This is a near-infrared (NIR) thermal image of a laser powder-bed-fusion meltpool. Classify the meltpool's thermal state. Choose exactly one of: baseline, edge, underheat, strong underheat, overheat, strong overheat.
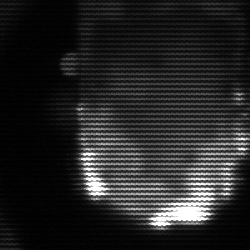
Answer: baseline